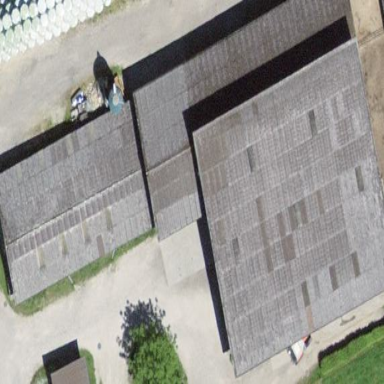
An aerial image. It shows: Rural barn.